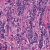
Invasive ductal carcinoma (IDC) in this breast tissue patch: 1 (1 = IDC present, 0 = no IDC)